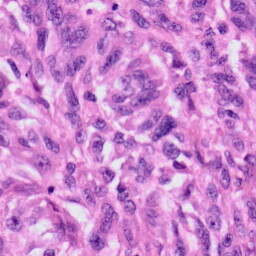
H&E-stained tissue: Skin